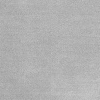
Atmospheric dust classification: dusty